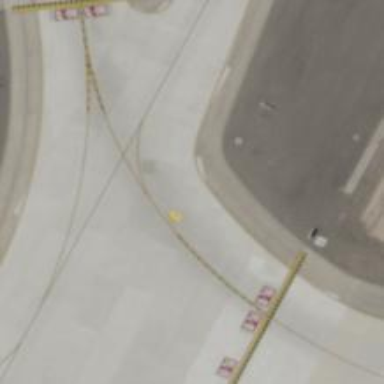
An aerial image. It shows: View of taxiway at the airport.